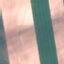
Land use / land cover: AnnualCrop